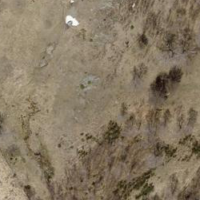
EUNIS habitat code: 23
Species observed at this site:
Issoria lathonia